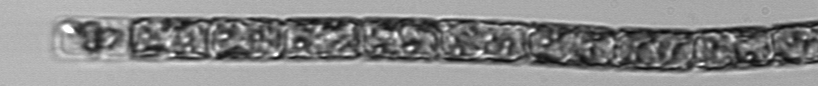
Label: Guinardia_delicatula_TAG_internal_parasite